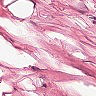
Metastatic tissue present: no